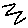
Label: zigzag